Aerial crown-view tile of a tropical tree (Barro Colorado Island, Panama), acquired 20250124:
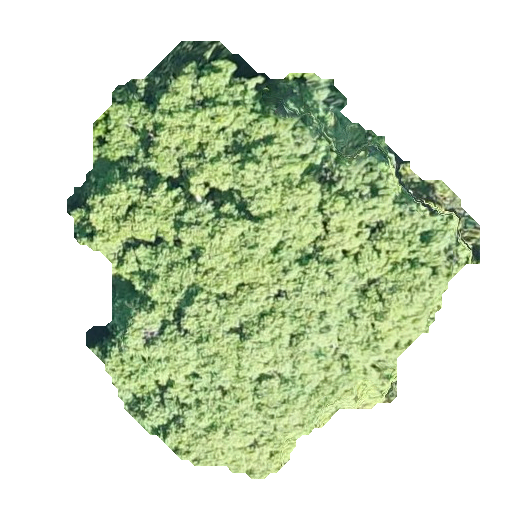
Species: Astronium graveolens
GBIF accepted scientific name: Astronium graveolens
Crown area: 172.735 m²